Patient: sex M, age 80
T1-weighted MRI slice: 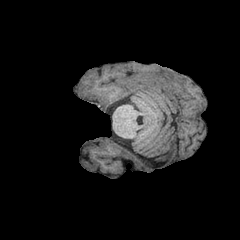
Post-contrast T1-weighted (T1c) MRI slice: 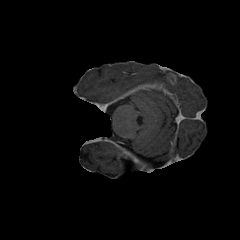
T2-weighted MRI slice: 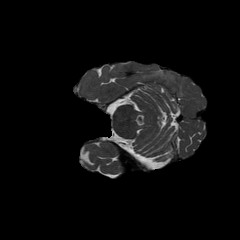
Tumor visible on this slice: yes
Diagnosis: Glioblastoma, IDH-wildtype
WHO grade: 4